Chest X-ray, PA view. Patient: 49 years old, sex M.
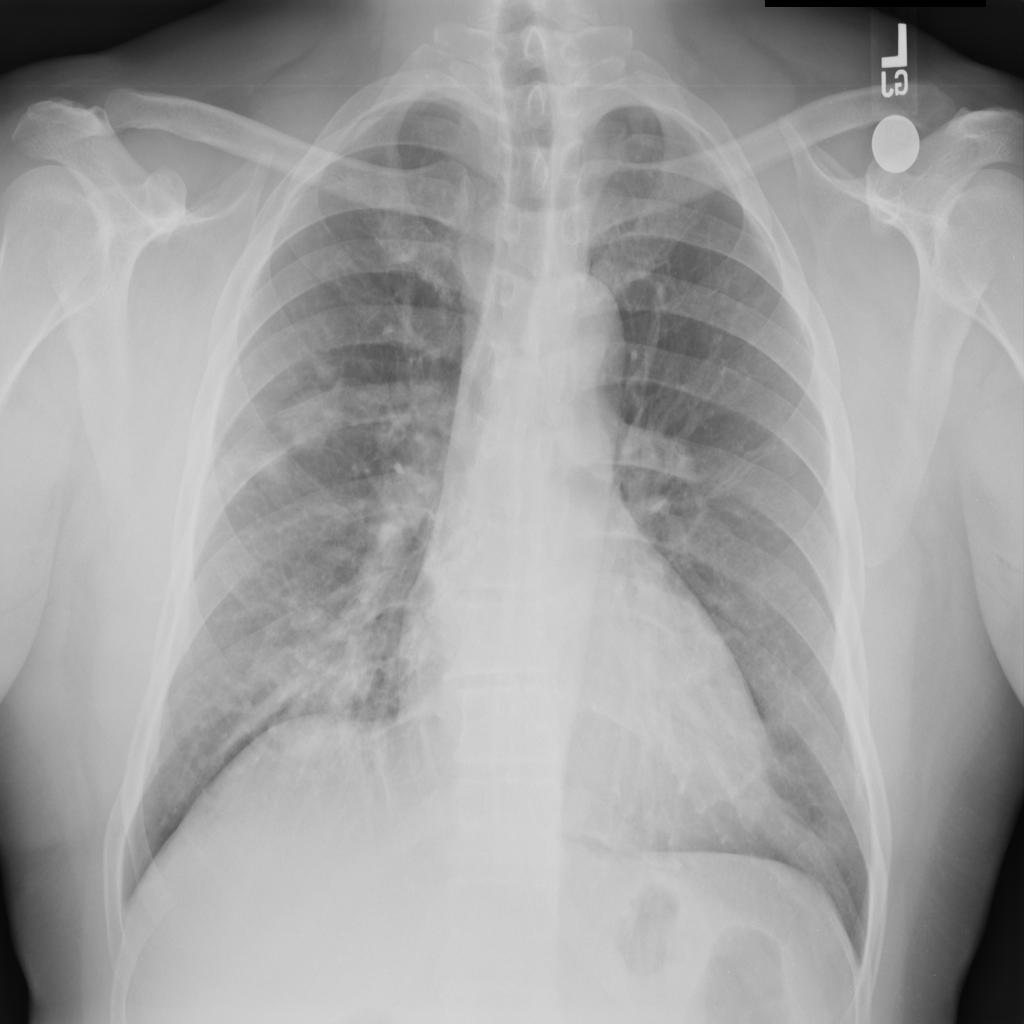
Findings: No Finding